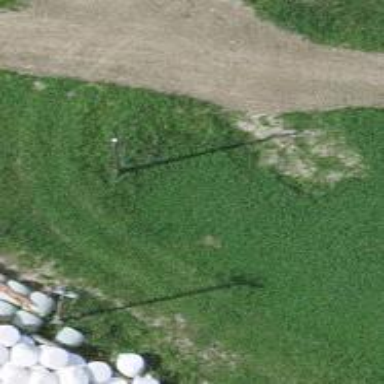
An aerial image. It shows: Minor power line.